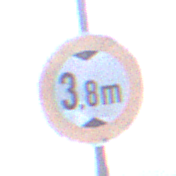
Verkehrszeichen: TatsaechlicheHoehe
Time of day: SunriseSunset
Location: Outdoor (Nature)
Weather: PartlyCloudy
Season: NotSpecified
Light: Natural